You are looking at a signal-to-image encoding: consecutive vibration samples arranged as the rows of a grayscale square. Diagnose the bearing from this image, choosing from: normal, inner_race, outer_race, ball.
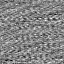
Answer: normal